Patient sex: F
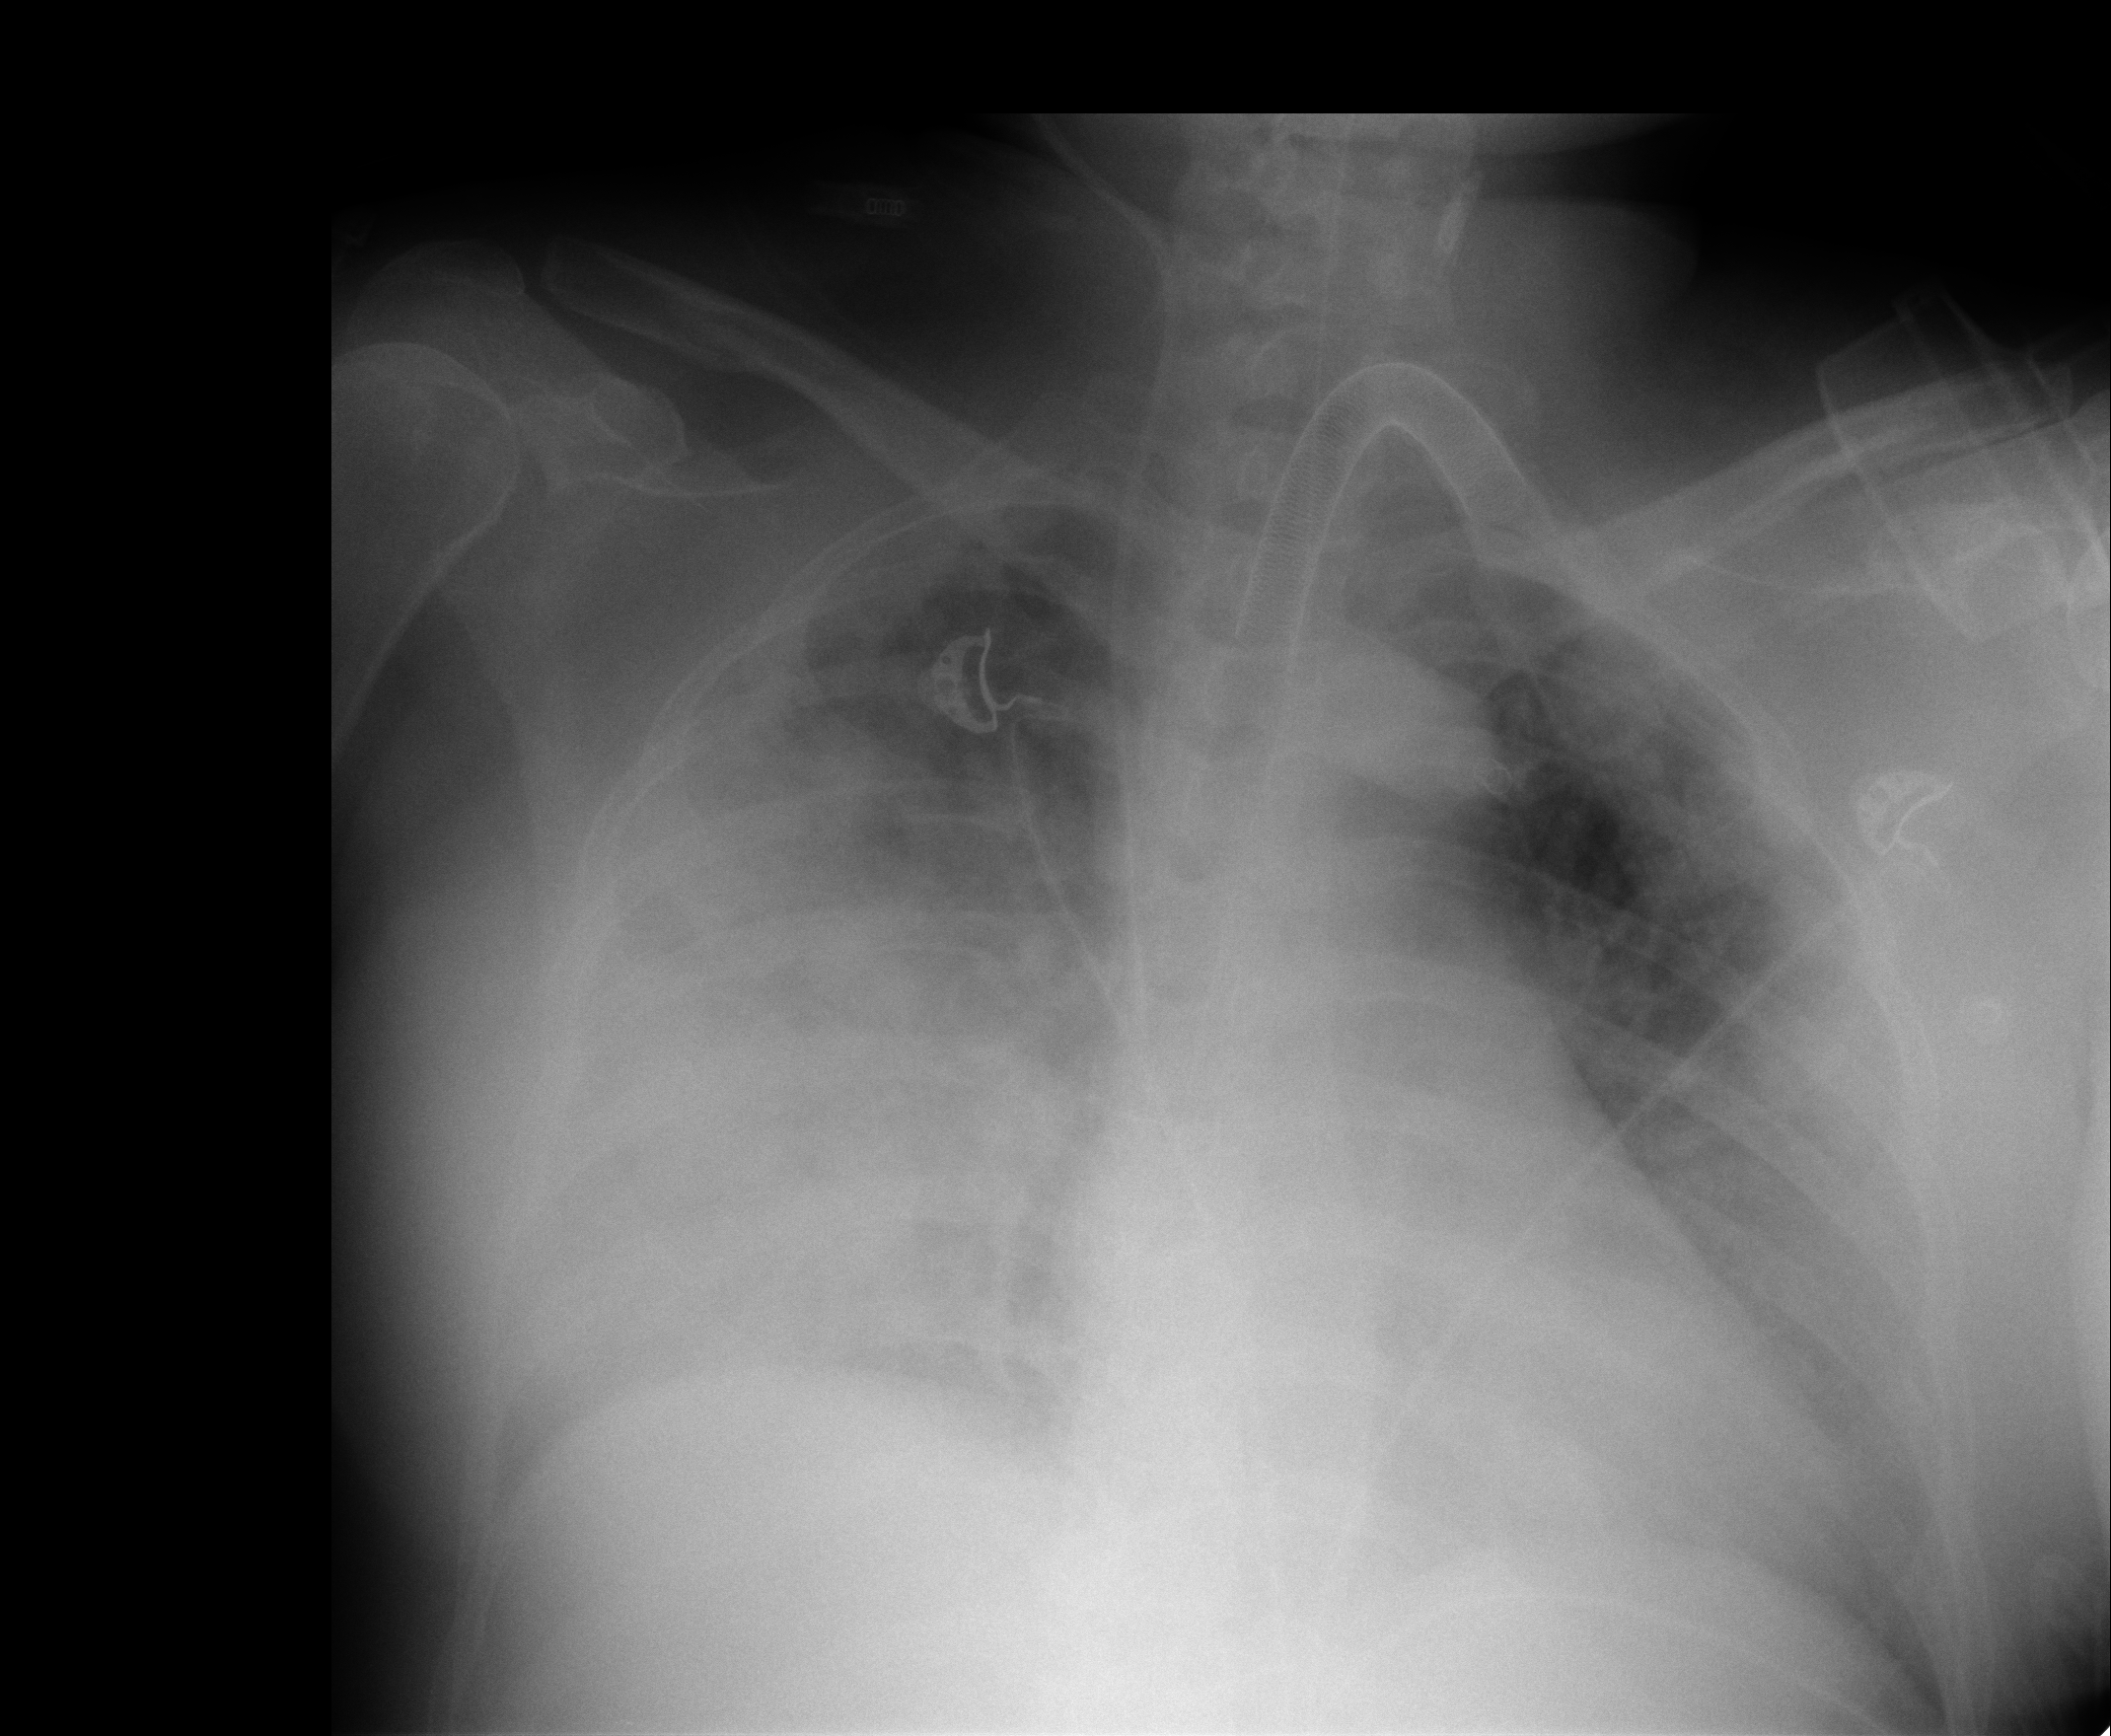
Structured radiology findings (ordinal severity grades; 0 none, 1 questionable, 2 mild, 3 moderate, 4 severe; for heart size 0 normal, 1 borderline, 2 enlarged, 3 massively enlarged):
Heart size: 0
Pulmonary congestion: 2
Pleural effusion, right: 2
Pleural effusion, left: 2
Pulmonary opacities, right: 4
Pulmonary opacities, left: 3
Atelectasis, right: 4
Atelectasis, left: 2